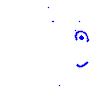
Particle: pion